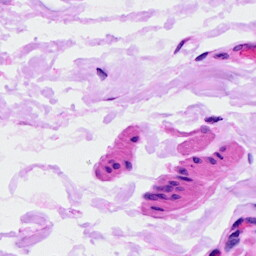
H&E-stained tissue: Ovarian